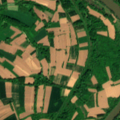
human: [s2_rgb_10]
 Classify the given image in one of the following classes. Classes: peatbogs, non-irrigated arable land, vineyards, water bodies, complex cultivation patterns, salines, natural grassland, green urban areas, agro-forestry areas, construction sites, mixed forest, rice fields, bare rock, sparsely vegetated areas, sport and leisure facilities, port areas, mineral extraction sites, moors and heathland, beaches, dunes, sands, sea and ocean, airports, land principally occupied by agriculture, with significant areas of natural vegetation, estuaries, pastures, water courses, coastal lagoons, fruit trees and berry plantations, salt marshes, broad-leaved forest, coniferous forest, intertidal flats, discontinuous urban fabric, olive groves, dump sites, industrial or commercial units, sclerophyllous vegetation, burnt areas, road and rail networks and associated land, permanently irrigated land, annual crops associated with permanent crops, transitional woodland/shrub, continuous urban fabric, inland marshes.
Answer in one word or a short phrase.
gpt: non-irrigated arable land, land principally occupied by agriculture, with significant areas of natural vegetation, broad-leaved forest, transitional woodland/shrub, water courses